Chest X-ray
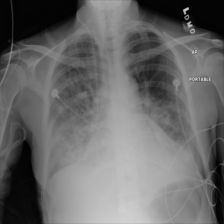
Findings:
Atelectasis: negative
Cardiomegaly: negative
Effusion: negative
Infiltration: negative
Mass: negative
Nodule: negative
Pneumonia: negative
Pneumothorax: negative
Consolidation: negative
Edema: positive
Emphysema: negative
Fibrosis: negative
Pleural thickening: negative
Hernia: negative